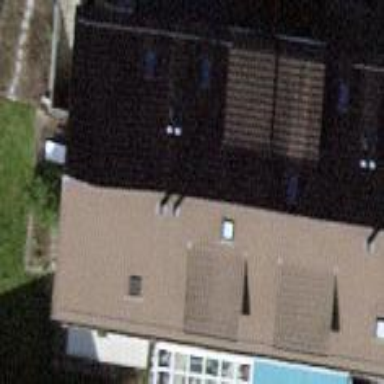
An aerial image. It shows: Terrace building.